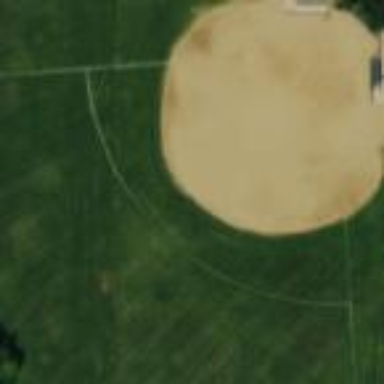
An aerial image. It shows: Baseball pitch for leisure land.